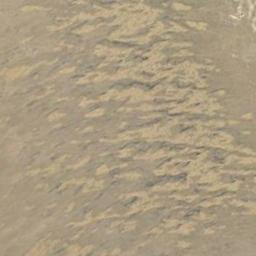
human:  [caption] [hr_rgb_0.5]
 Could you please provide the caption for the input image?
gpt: There are some bare rocks in this desert .

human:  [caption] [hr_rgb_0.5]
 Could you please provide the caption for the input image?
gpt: This is a yellow desert with wavy stripes .

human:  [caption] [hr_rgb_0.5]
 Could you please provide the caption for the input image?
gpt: The desert is full of white sand .

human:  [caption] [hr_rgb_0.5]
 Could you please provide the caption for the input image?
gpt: The desert has yellow sand and some small dunes .

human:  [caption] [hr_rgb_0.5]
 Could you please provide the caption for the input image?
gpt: A yellow desert with many dunes .